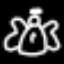
Label: angel